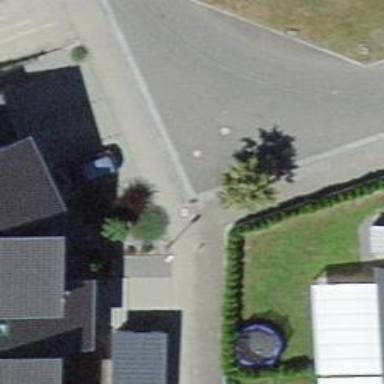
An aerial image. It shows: Bollard barrier.